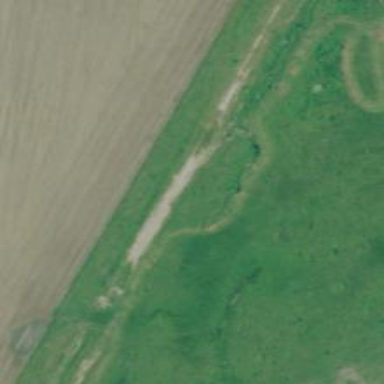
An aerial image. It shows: Abandoned railway.